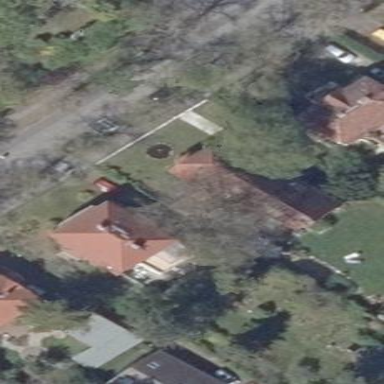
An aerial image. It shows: Detached building with half-hipped roof shape.